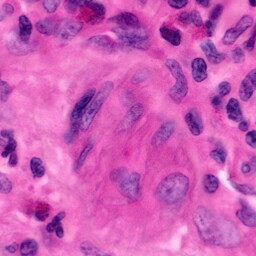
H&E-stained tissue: Pancreatic